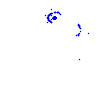
Particle: pion